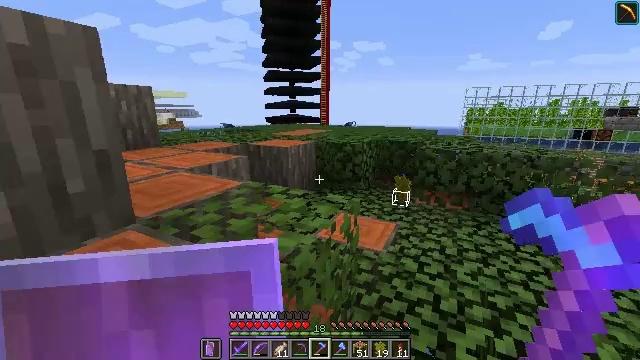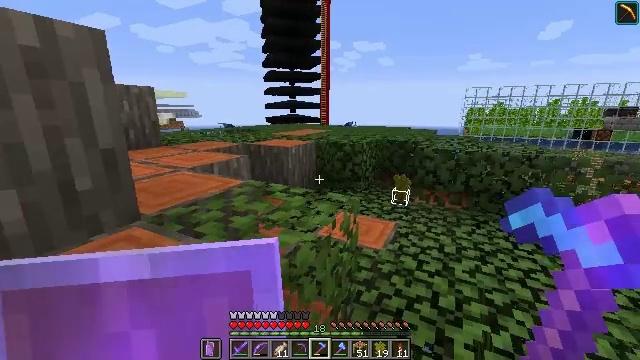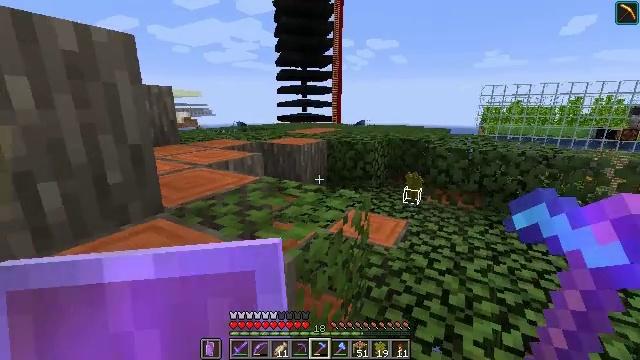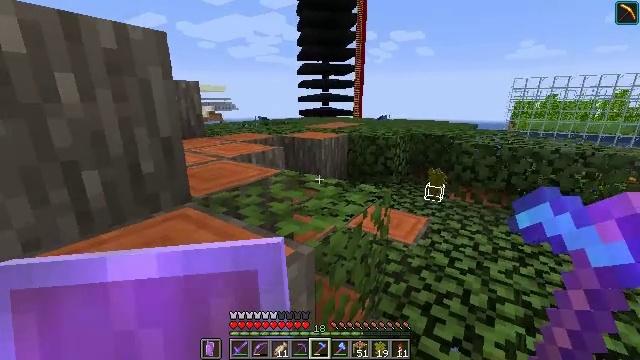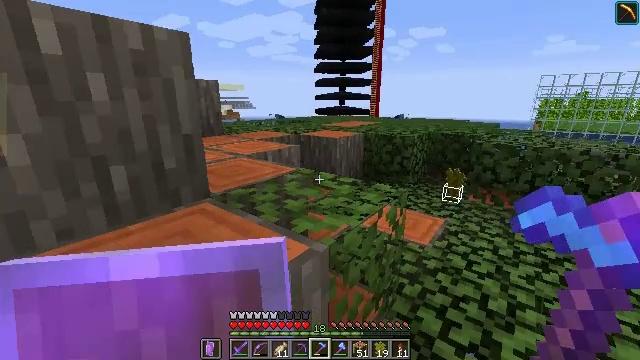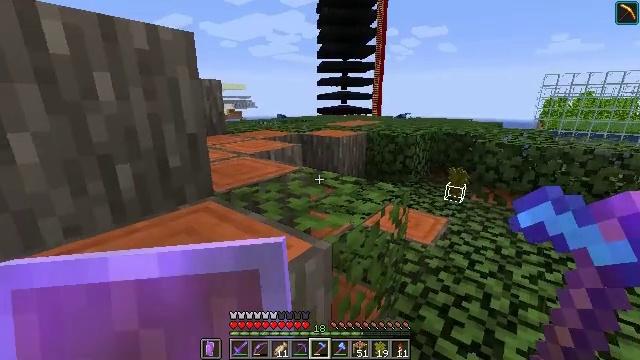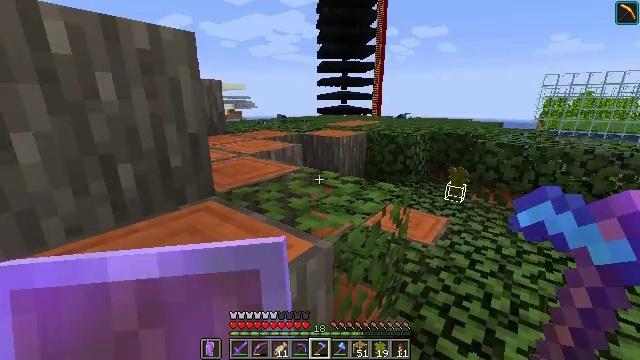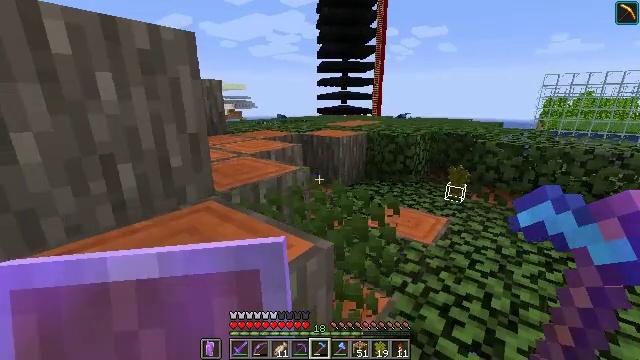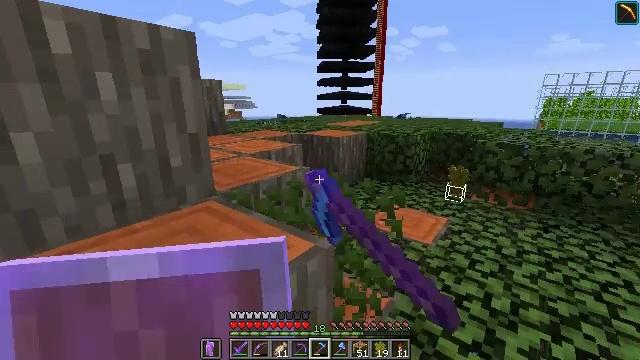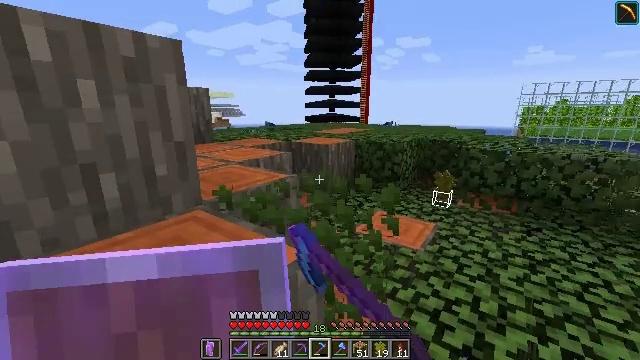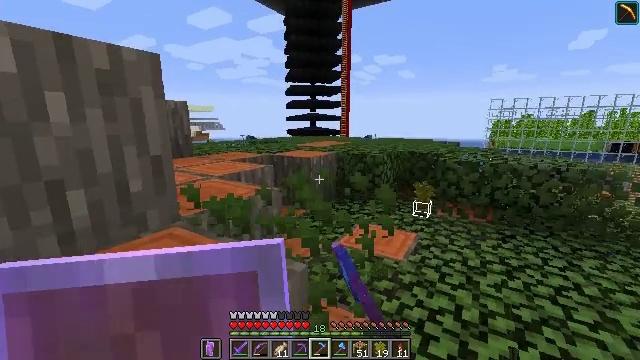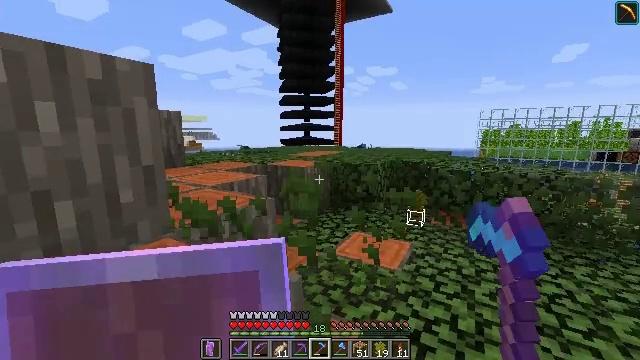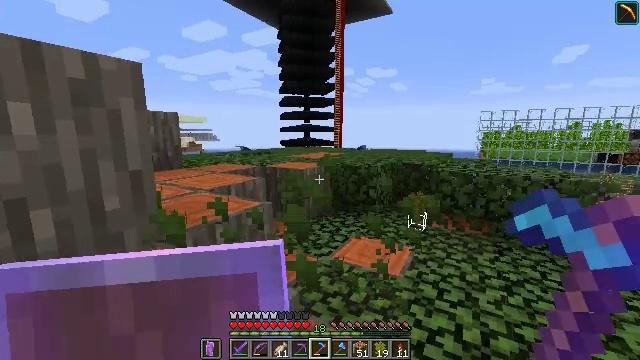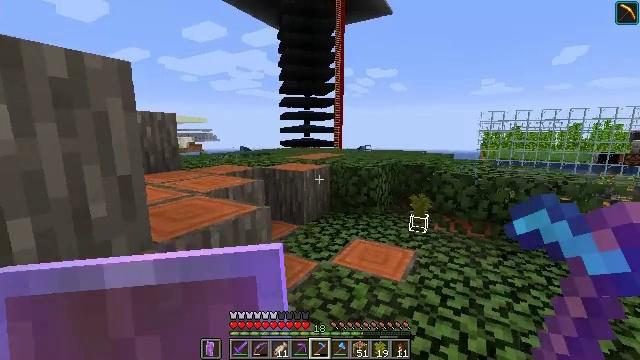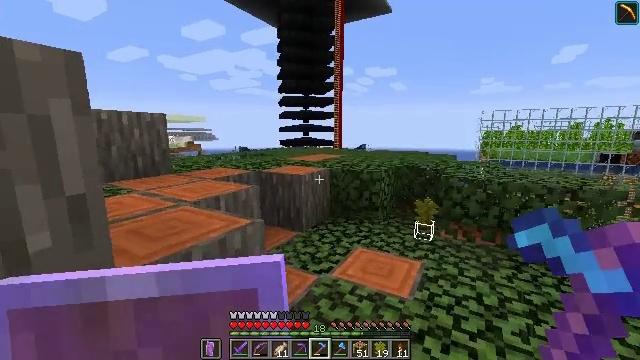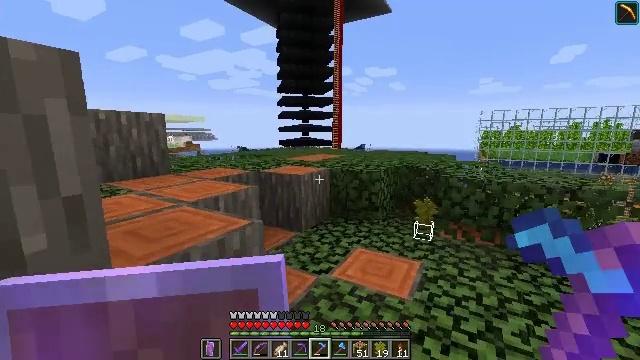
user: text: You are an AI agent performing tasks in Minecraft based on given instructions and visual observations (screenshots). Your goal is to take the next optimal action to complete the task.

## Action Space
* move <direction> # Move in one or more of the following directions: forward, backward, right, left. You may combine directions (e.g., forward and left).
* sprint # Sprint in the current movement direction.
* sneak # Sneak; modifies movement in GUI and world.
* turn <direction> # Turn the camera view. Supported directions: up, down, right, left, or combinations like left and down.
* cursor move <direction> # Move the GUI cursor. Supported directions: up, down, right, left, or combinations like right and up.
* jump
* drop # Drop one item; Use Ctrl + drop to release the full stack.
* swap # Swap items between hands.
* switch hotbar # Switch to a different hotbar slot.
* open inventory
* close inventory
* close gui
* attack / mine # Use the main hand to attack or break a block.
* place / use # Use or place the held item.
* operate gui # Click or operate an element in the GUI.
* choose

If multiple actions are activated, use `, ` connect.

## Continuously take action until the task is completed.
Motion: motion action
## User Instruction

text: Gather acacia leaves by breaking them.
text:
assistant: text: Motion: no_op
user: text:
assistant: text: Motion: turn left
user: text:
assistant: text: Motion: turn left and down
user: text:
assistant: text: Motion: turn left
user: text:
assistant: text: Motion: no_op
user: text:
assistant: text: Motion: no_op
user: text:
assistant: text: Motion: attack / mine
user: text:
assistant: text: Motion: attack / mine
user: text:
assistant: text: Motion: turn right and up, attack / mine
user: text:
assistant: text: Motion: turn right and up
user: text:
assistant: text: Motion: turn right and up
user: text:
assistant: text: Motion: move forward
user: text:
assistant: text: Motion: move forward
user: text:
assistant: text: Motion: move forward
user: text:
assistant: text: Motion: move forward
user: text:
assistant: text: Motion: move forward
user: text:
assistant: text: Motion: move forward
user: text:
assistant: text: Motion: move forward
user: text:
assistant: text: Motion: move forward, turn right
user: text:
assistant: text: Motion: move forward, turn right
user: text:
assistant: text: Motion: move forward, turn right
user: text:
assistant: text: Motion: move forward, turn right
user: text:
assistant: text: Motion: move forward
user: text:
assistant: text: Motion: move forward
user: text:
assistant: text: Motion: move forward
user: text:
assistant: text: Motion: move forward, turn left
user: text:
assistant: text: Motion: move forward
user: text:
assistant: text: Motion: move forward, attack / mine
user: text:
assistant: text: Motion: move right, attack / mine
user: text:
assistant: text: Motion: move right, attack / mine